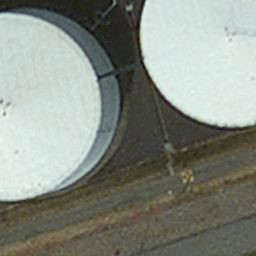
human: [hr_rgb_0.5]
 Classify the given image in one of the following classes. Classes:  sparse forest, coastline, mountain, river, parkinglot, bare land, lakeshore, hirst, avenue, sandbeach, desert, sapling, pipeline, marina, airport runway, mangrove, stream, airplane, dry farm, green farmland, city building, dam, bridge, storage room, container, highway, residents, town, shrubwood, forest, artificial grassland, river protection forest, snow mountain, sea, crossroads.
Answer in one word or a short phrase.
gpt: storage room